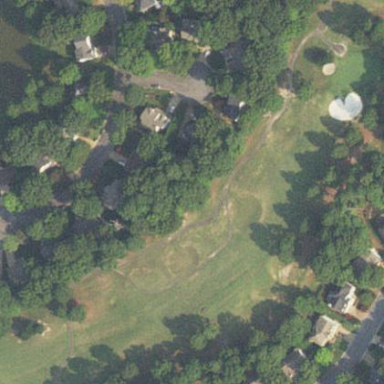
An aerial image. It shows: Area with grass used as rough in golf course.